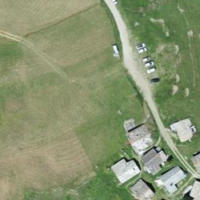
EUNIS habitat code: 26
Species observed at this site:
Aglais urticae